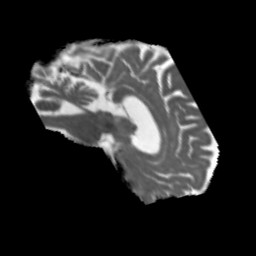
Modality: MD
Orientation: sagittal
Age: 52
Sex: male
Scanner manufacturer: siemens
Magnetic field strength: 3 T
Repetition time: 5.47 s
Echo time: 0.0854 s